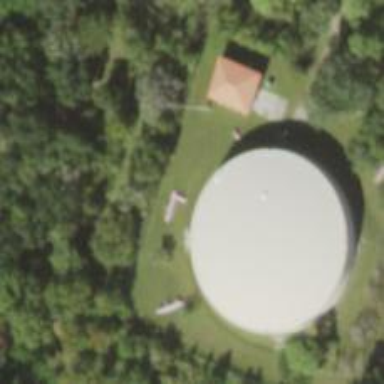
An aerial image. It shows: Storage tank building.